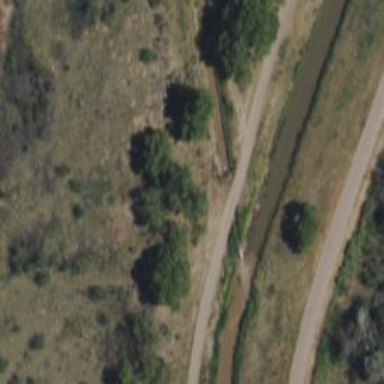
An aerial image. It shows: Culvert tunnel under canal.